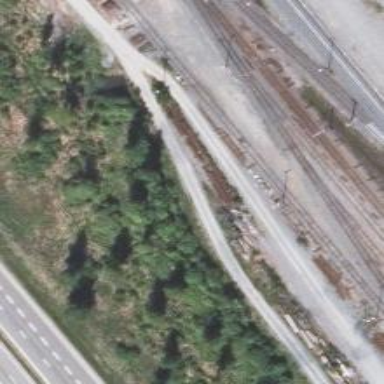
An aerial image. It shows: Abandoned railway siding.